Question: Please, see the following image:

In English:
> XML Parsing Error: XML or text declaration not at start of entity.
Location: https:// ****.com/sitemap Line Number 4, Column 1:
I can't properly create a sitemap, because I'm always stuck on that error. I don't know why but it seems like 'XmlWriter' is adding exactly 3 blank lines before my 'xml' tag. I've tried playing with XmlWriterSettings and lots of different things at no avail.
This is part of my code:
'''
public override void ExecuteResult(ControllerContext context)
{
context.HttpContext.Response.ContentType = "text/xml;";
context.HttpContext.Response.ContentEncoding = Encoding.UTF8;
using (XmlWriter writer = new XmlTextWriter(context.HttpContext.Response.Output))
{
writer.WriteStartElement("urlset", "http://www.sitemaps.org/schemas/sitemap/0.9");
...
writer.WriteEndElement();
writer.Flush();
writer.Close();
}
}
'''
Does anyone have any idea on how to solve this? Thanks!
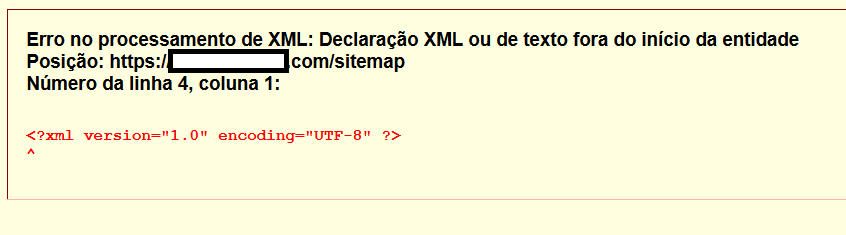
Answer: The UTF-8 byte order mark (BOM) is counted as newlines. Remove the BOM to get rid of the 3 bytes 'EF BB BF' by using 'new UTF8Encoding(false)':
'''
using (XmlWriter writer = XmlWriter.Create(memoryStream,
new XmlWriterSettings { Indent = true, Encoding = new UTF8Encoding(false)}))
'''
Alternatively, a 'XmlTextWriter' works fine for me as well:
'''
using (XmlWriter writer = new XmlTextWriter(memoryStream, new UTF8Encoding(false)))
'''